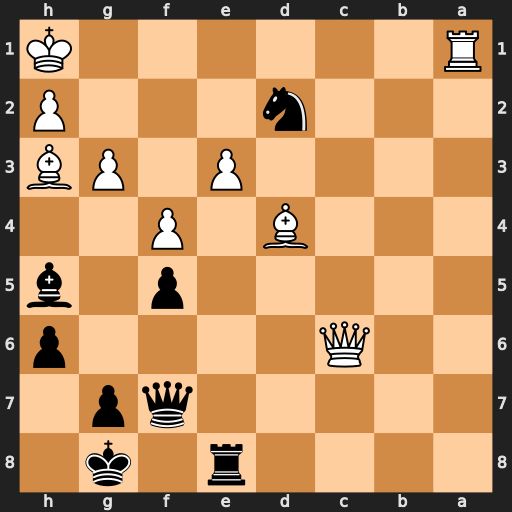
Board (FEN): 4r1k1/5qp1/2Q4p/5p1b/3B1P2/4P1PB/3n3P/R6K
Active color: b
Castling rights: -
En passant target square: -
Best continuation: Bf3+ Qxf3 Nxf3